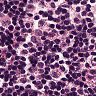
Metastatic tissue present: no